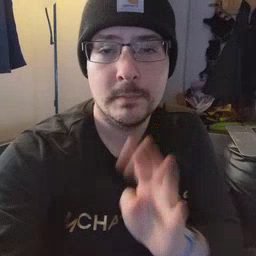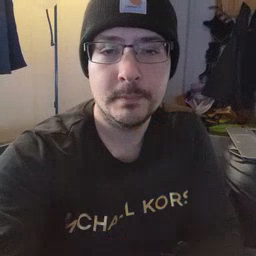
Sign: talk